Question: There are functions such as , , and in converting RGB colormap to another one - in Matlab R2014b where the colormap is introduced.
However, I cannot find any solution to convert the RGB colormap to i.e. the current default colormap of Matlab.
I can set the colormap to be with the figure, but not convert the image as follows.
I started to think the benefits of Parula in contrast to HSV in one part of removing black and its neighbor colors in a picture, for example <URL>.
Pseudocommand
'''
im = imread('http://i.stack.imgur.com/cFOSp.png');
hsv = rgb2parula(im); % Pseudocommand similar for HSV: hsv = rgb2hsv(im);
imshow(hsv);
'''
which gives

which is one reason for the quantization noise in later stages of image processing and bad morphological removal, as indicated in the previous thread.
## User-made Parulas
I think we need a customized because the function is not available.
Proposal <URL> which a variant for Gnuplot about the colormap.
How can you convert this piece of code to Matlab?
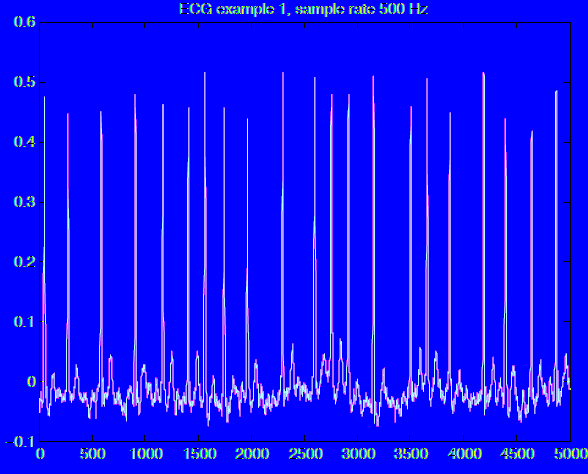
Answer: This is not really possible, because 'Parula' does not contain all the possible RGB values. If you think about it, every Matlab colormap is just a subset of the RGB ensemble. In mathematical terms 'rgb2hsv' is an isomorphism, but there cannot be such isomorphism between RGB and a colormap (even the 'hsv' colormap, which does not take all possible HSV values).
Then for a given RGB triplet you can try to find the nearest RGB triplet inside the Parula colormap. Something like:
'''
cm = parula(256);
RGB = rand(1,3);
d2 = (cm(:,1)-RGB(1)).^2 + (cm(:,2)-RGB(2)).^2 + (cm(:,3)-RGB(3)).^2;
[~, mi] = min(d2);
'''
and 'cm(mi,:)' will be the nearest color to RGB in Parula according to this metric. But of course, this is an imperfect solution.